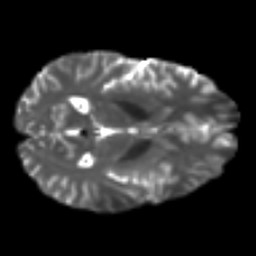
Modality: T2w
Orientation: axial
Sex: male
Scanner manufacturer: ge
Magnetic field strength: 3 T
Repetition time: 7 s
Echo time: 0.081 s